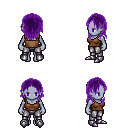
a pixel art fantasy rpg character, female body template, dark elf, purple skin, brown pirate shirt, metal pants, purple long hairstyle, metal boots, four views (front, back, left, right), 2x2 character sprite sheet, small pixel art, hard edges, no anti-aliasing